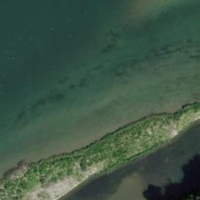
EUNIS habitat code: 15
Species observed at this site:
Lythrum salicaria
Remiz pendulinus